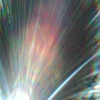
Label: sunburn